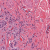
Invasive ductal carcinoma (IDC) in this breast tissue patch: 1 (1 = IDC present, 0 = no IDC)